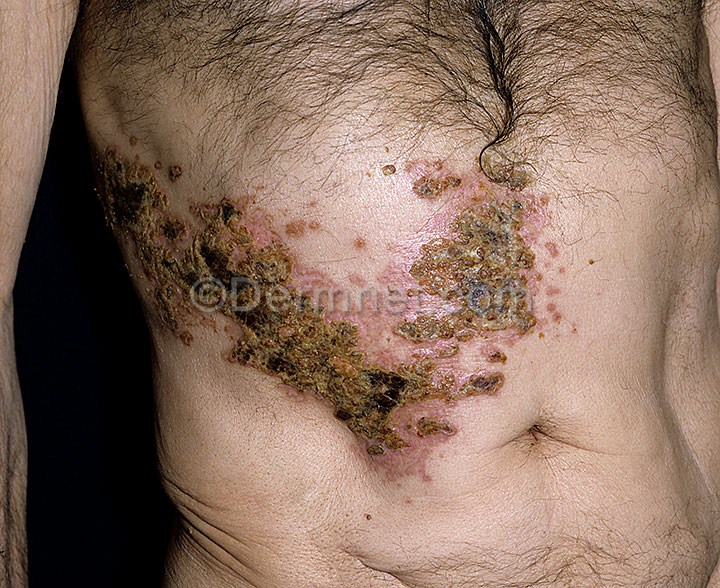
Disease: Warts Molluscum and other Viral Infections